Field crop: maize
Growth stage: 2
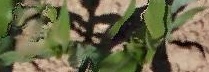
Species: maize